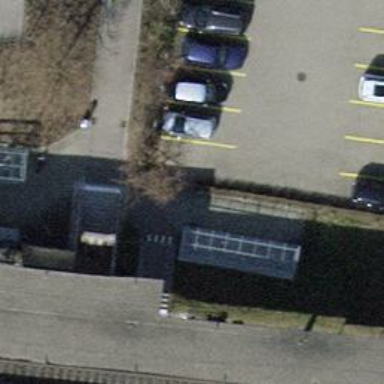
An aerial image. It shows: Bicycle parking area.